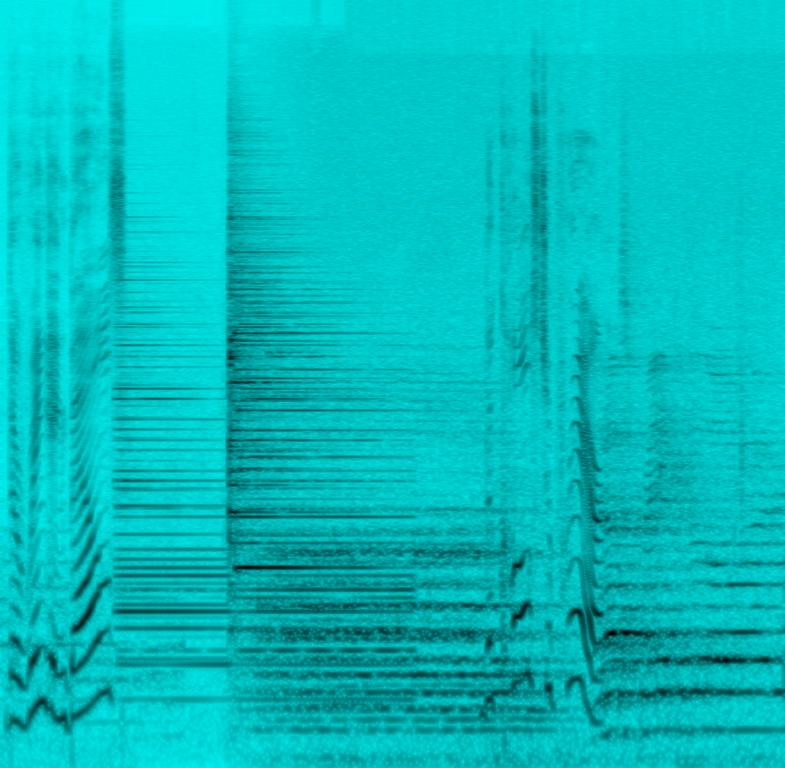
The low quality recording features a flat female vocal talking over loud bells, reverberant male vocal talking, water leaking sounds and choir singing. It sounds like a compilation of sounds. The recording is noisy and in mono.